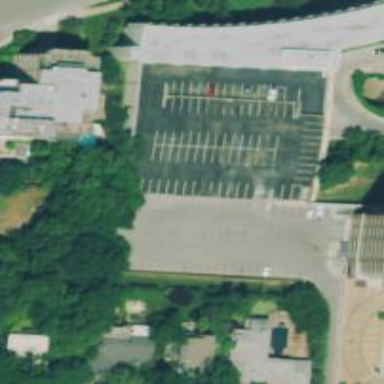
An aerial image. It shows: Multi-storey parking building with paved surface.